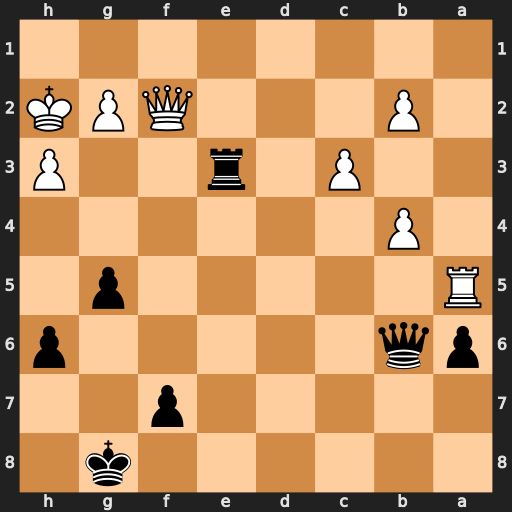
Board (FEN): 6k1/5p2/pq5p/R5p1/1P6/2P1r2P/1P3QPK/8
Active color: b
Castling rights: -
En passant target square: -
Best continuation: Rxh3+ Kg1 Rh1+ Kxh1 Qxf2